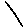
Label: line